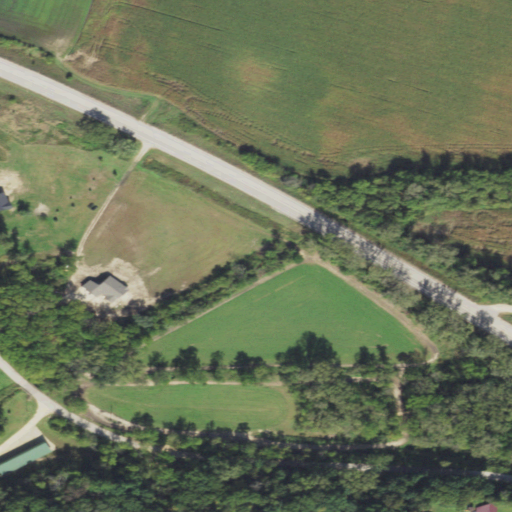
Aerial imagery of valley in Minnesota named Baker Valley containing cultivated crops, deciduous forest, low intensity development, open development, medium intensity development, pasture, herbaceous wetlands, and grassland